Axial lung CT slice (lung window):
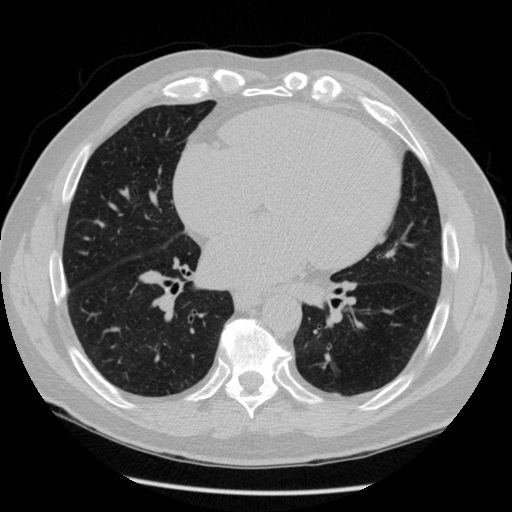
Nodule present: no